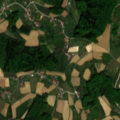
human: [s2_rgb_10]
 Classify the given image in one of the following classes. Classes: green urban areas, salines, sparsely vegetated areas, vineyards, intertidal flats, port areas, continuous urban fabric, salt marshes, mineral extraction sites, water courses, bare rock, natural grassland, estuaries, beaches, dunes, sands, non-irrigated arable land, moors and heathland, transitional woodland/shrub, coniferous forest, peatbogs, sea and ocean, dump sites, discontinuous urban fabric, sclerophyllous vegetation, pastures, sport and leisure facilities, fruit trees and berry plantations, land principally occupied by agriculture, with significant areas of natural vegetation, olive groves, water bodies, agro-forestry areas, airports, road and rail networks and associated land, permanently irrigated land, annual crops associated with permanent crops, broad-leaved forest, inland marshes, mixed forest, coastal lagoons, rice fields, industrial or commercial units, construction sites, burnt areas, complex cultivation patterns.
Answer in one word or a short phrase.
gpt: non-irrigated arable land, complex cultivation patterns, broad-leaved forest